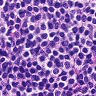
Metastatic tissue present: no